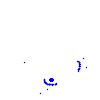
Particle: electron